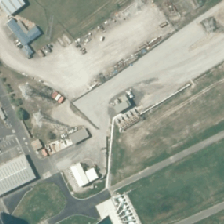
Land cover: urban_build_up